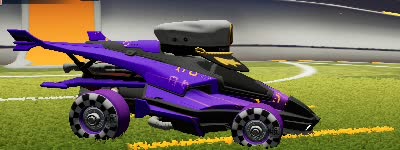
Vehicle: aftershock